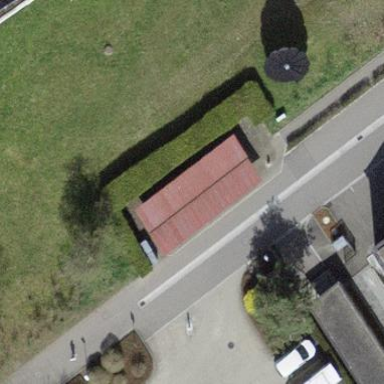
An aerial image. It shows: Bicycle parking area with wall loops for securing bikes.